Question: I am pretty new to Bootstrap, so please bear with me. I am trying to set up my CSS for an internal web application I am creating. I have it working perfectly with a default bootstrap.css. However the default screen width are not what is needed as it will be used a lot of very high resolution monitors (as well as tables and possibly phones).
So what I am trying to do is compile my own bootstrap.css that has some new media break values in.
Current
'''
xs = 480px
sm = 768px
md = 992px
lg = 1200px
'''
What I want is
'''
xs = 480px
sm = 992px
md = 1200px
lg = 1600px
'''
or even better would be
'''
xs = 480px
sm = 768px
md = 992px
lg = 1200px
xl = 1600px
'''
However I cannot get this working. I enter the required values in the template, but the css it produces does not scale properly, it does not jump between the small and medium sizes properly.

Cheers Mike
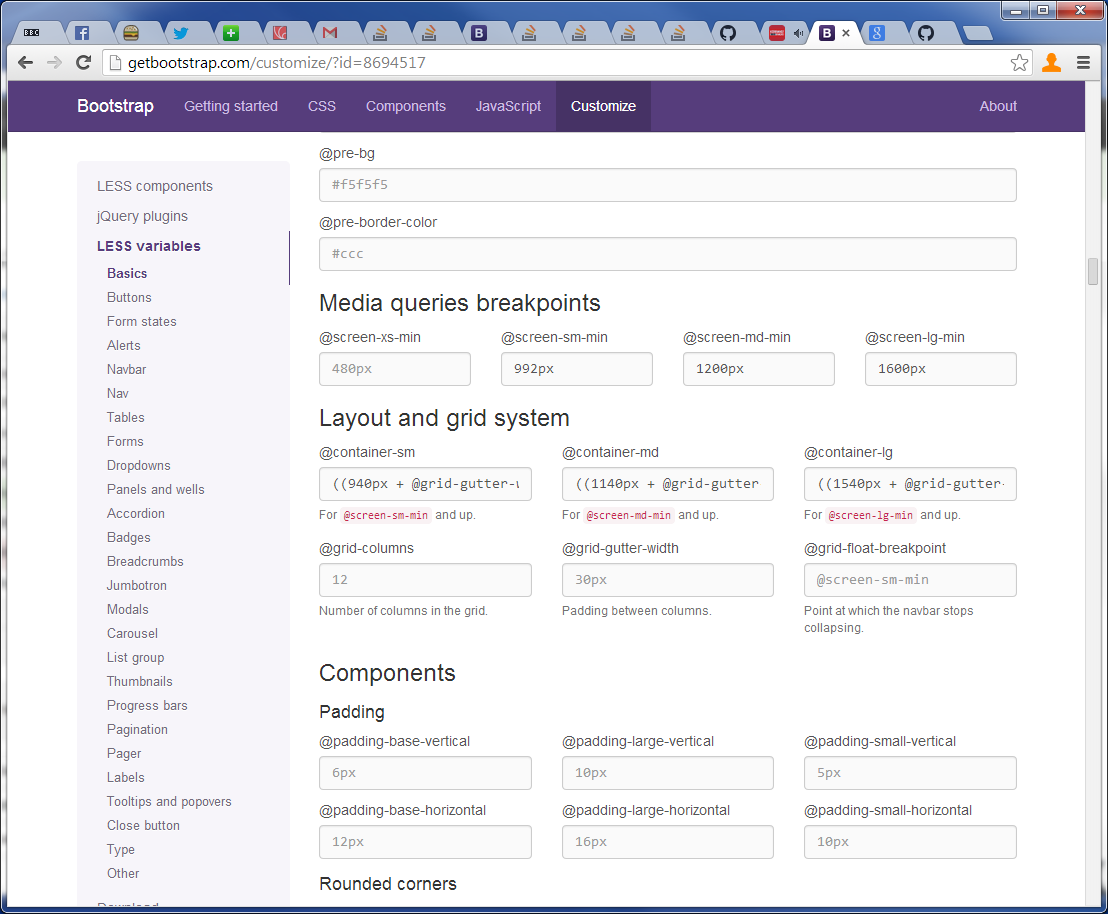
Answer: I tried this as well, and got the same results as you...
It seems like the "Customizer" did not update the two of the three media queries that handle the 'container' widths correctly.
You should find these around line 695 in your custom file, after updating the values, it seems to work as expected...
<URL>
'''
@media (min-width: 768px) { /*Should be 992px*/
.container {
width: 970px;
}
}
@media (min-width: 992px) { /*Should be 1200px*/
.container {
width: 1170px;
}
}
@media (min-width: 1600px) {
.container {
width: 1570px;
}
}
'''
I also logged this issue on github <URL>. We will see what they say...
Looks like this was a known issue, and will be fixed with the 3.1 release. <URL>